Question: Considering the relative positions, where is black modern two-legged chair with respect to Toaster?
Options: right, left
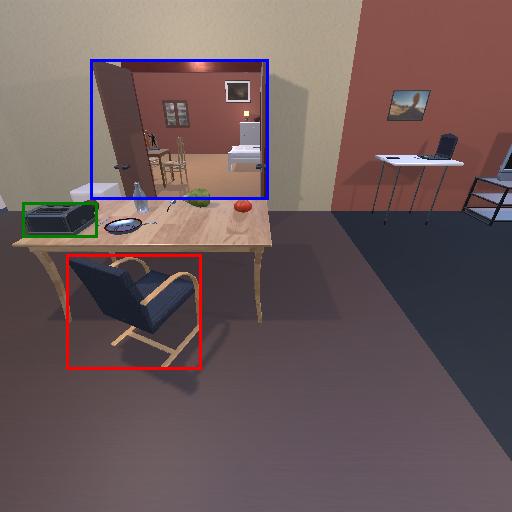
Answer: right